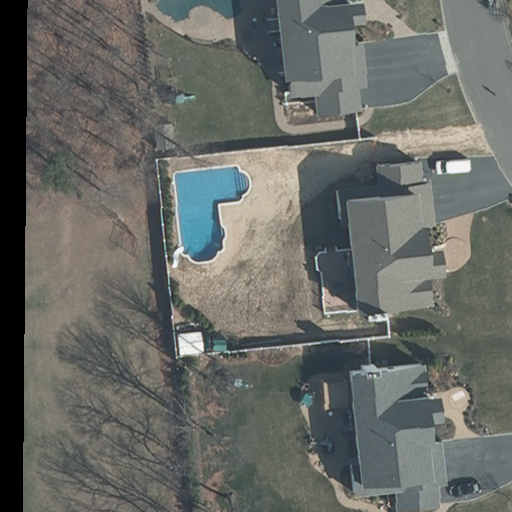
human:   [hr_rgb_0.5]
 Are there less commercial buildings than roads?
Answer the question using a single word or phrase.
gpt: yes

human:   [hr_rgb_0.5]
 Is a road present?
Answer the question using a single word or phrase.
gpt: yes

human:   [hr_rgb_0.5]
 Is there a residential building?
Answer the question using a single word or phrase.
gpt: yes

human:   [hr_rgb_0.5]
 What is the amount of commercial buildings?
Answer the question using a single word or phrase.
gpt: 0

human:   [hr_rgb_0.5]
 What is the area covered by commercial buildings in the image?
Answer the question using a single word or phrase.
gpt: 0m2

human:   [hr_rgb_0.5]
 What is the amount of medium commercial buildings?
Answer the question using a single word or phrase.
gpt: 0

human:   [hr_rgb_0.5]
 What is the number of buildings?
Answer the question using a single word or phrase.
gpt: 3

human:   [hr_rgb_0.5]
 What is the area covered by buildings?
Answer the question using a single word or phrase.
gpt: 1398m2

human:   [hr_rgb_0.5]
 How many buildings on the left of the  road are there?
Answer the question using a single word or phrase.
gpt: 3

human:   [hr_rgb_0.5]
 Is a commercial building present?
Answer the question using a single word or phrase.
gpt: no

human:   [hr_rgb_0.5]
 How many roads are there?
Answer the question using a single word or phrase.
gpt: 1

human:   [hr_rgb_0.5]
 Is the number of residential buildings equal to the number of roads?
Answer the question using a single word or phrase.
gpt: no

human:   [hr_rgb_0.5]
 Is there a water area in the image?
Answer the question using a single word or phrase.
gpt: no

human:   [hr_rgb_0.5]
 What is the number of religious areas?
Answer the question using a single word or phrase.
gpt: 0

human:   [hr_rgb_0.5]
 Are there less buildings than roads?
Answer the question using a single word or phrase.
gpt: no

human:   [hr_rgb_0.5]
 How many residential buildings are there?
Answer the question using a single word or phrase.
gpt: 3

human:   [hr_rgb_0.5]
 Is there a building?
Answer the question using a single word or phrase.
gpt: yes

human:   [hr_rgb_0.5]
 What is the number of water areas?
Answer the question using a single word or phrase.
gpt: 0

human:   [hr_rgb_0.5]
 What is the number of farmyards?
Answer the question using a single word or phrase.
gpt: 0

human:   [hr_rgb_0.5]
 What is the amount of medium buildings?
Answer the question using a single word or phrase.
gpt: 2

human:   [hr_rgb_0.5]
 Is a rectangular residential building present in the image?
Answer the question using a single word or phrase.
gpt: no

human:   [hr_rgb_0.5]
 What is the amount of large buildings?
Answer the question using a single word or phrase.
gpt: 1

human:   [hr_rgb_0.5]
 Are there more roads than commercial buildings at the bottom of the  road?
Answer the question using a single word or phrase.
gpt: yes

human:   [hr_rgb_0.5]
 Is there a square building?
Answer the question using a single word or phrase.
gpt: no

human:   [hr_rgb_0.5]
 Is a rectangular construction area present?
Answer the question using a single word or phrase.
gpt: no

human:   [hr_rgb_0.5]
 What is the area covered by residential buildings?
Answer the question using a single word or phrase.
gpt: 1398m2

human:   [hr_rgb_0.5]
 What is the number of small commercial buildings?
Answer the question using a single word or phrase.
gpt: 0

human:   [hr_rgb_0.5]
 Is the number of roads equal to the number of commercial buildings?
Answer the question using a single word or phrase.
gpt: no

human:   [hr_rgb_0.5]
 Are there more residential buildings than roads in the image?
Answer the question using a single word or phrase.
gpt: yes

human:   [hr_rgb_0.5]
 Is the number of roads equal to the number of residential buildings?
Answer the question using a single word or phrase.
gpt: no

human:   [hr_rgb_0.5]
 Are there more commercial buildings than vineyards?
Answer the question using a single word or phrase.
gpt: no

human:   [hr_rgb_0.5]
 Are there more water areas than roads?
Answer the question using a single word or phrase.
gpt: no

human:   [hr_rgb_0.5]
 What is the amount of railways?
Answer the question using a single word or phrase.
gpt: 0

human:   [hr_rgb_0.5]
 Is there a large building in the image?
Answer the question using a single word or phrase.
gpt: yes

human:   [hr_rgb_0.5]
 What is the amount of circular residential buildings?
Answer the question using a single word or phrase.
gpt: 0

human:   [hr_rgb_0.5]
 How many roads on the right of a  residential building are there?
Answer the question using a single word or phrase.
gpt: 1

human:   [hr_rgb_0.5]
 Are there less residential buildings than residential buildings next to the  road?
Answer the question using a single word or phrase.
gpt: no

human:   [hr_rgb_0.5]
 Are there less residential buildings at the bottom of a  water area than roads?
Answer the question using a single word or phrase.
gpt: yes

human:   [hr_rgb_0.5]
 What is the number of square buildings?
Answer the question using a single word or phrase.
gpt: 0

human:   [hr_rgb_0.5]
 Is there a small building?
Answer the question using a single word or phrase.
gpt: no

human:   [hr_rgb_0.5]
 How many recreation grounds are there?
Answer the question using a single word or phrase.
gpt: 0

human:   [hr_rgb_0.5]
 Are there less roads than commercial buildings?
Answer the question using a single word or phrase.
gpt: no

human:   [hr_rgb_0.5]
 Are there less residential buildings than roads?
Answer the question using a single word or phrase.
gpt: no

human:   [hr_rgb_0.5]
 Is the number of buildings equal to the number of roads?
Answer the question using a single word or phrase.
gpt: no

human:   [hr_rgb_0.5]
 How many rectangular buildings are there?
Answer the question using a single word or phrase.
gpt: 0

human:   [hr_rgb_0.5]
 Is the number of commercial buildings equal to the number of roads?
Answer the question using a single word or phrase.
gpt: no

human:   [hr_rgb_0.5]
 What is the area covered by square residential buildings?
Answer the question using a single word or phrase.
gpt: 0m2

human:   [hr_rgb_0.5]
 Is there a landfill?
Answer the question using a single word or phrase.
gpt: no

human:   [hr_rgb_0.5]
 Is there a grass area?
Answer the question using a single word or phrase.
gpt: no

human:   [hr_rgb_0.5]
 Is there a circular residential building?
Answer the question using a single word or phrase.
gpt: no

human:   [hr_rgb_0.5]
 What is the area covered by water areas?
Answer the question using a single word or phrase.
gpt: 0m2

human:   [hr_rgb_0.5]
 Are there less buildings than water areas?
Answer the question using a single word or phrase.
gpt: no

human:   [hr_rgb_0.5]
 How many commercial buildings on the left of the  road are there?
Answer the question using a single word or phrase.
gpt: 0

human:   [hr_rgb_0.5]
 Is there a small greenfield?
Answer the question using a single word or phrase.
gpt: no

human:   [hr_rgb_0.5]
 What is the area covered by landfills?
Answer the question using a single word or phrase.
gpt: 0m2

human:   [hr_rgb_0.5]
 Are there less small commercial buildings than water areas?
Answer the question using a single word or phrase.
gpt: no

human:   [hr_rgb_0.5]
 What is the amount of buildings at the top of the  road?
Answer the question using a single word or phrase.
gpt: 0

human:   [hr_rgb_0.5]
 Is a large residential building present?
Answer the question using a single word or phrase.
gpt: yes

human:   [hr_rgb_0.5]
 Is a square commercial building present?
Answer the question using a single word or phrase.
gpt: no

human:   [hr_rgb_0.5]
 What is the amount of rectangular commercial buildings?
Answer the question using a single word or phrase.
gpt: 0

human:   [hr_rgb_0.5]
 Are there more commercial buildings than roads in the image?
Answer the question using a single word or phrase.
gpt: no

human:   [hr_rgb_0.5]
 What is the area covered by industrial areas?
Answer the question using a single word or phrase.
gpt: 0m2

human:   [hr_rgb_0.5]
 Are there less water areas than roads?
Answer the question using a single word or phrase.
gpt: yes

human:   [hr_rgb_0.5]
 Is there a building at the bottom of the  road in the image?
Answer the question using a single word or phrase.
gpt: yes